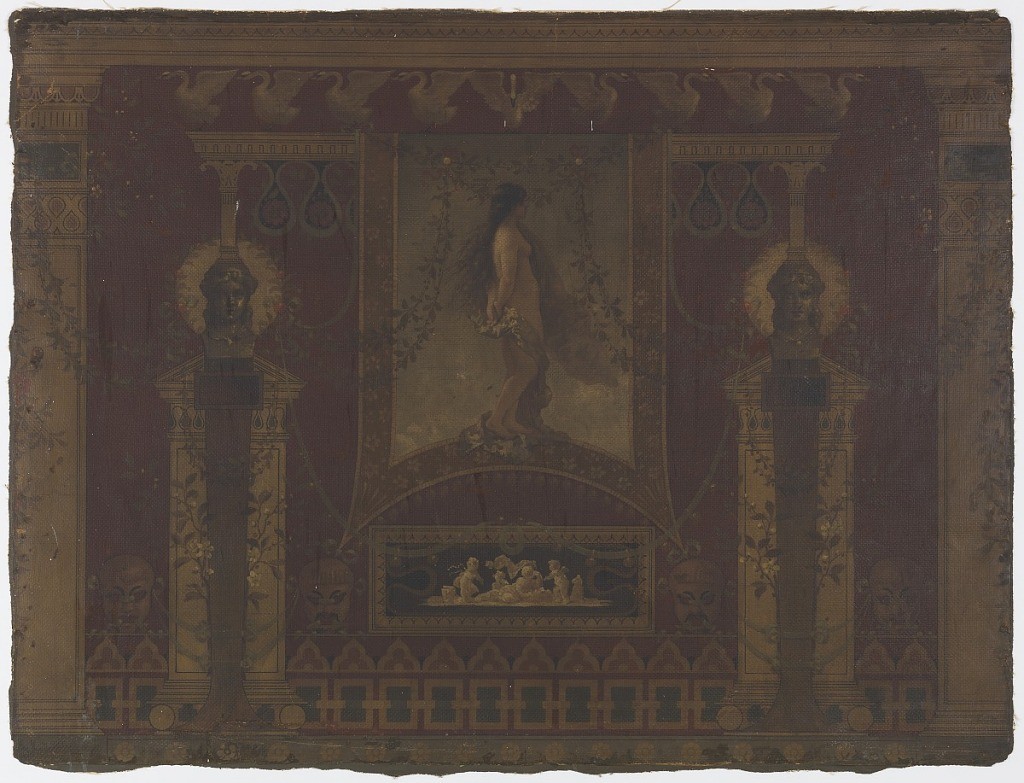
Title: Frieze
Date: ca. 1890
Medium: Hand painted in oil pigments on canvas
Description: Hand painted. Side view of a nymph enframed in a garlanded rectangle supported by a frieze of cherubs. On either side are columns supporting female busts. Across top a horizontal band of flying swans, masks, across bottom a band of linked rectangles and trefoil arches.